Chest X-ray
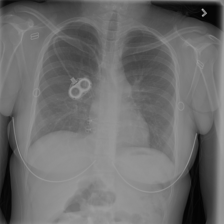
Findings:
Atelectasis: negative
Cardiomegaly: negative
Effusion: negative
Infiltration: negative
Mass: negative
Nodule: negative
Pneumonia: negative
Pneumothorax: negative
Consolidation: negative
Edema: negative
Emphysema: negative
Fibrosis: negative
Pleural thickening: negative
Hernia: negative